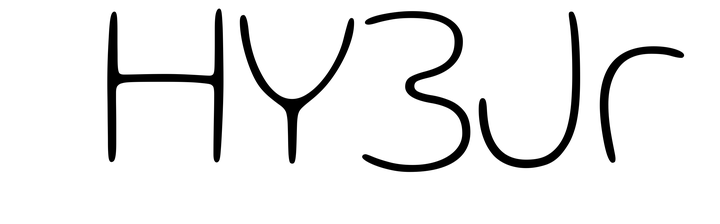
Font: Gluten_Thin